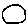
Label: circle